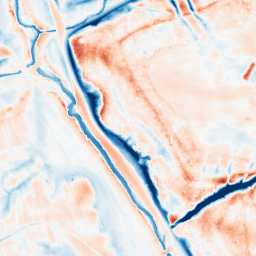
Category: edge_preserving
Decomposition family: guided
Decomposition parameters: radius: 8
eps: 0.1
Upsampling method: cubic_catmull_rom
Upsampling parameters: scale: 4
Upsampling scale: 4